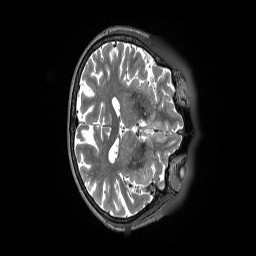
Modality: T2w
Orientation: axial
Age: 87
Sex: male